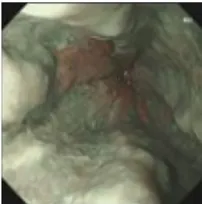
(B-F) Annual routine check-ups from 2019 to 2023 showed progressive aggravation of esophageal and gastric fundal varices.
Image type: endoscopy (gi_endoscopy)